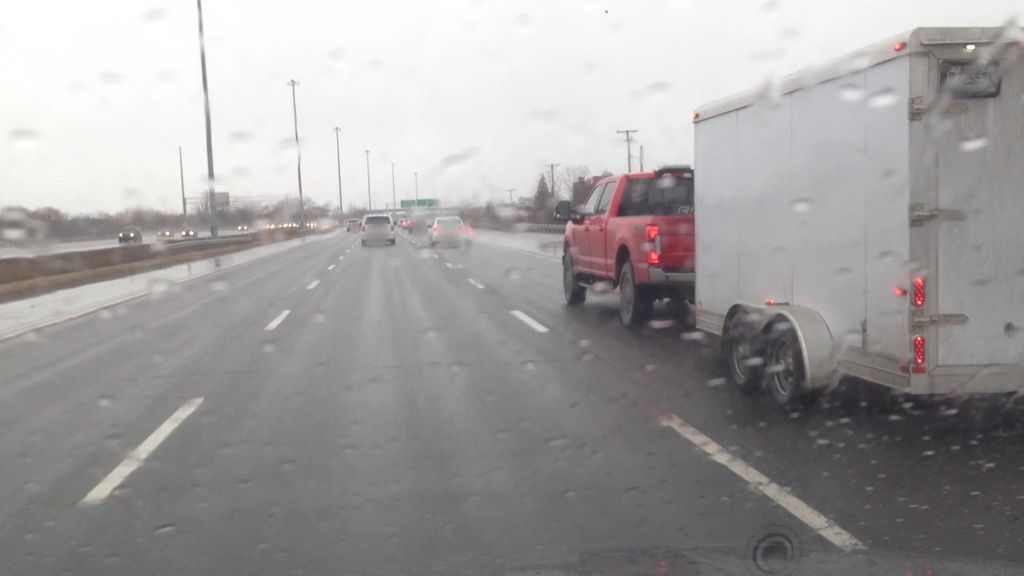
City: montreal